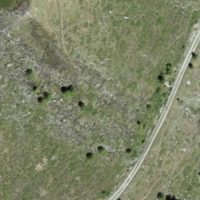
EUNIS habitat code: 26
Species observed at this site:
Alnus alnobetula